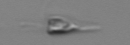
Label: Calciopappus